Question: I have make a playbar for my new MP3 player but I have a problem as shown in attachement
and this is my simple code :
'''
public void setpercent(int percent)
{
pic1.Width = pic2.Width / 100 * percent;
pic3.Left = pic1.Width - ( pic3.Width /2);
}
'''
I thought to use Graphics but I can't move it after.
and the method of ".Parent" doesn't work in this case.

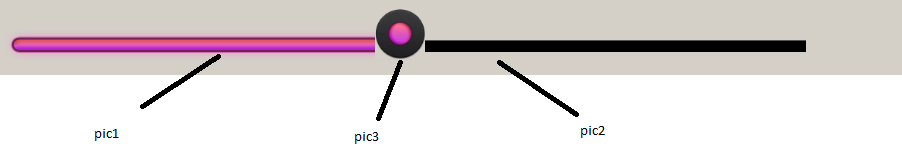
Answer: In the Load() event of your Form, modify the property of 'pic3' so that it becomes circular instead of rectangular. This can be done by construction a and adding an Ellipse to it. If this doesn't line up properly with your image, then manually determine the correct bounding box for the ellipse and use that instead:
'''
private void Form1_Load(object sender, EventArgs e)
{
System.Drawing.Drawing2D.GraphicsPath GP = new System.Drawing.Drawing2D.GraphicsPath();
GP.AddEllipse(pic3.ClientRectangle);
pic3.Region = new Region(GP);
}
'''